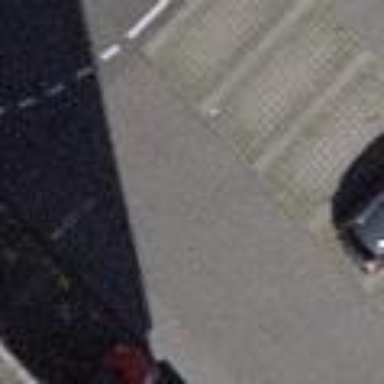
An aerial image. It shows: Parking space is available.